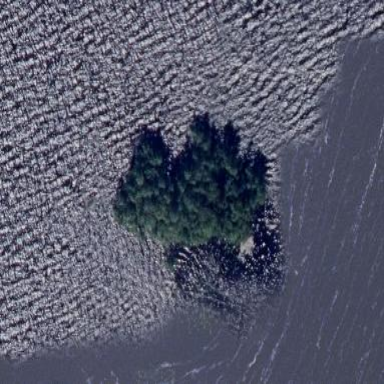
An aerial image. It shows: Islet surrounded by woodland.